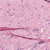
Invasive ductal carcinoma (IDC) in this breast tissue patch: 0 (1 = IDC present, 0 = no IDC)